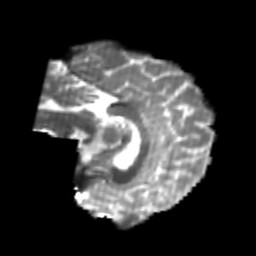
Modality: T2w
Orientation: sagittal
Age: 24
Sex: female
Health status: healthy
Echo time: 0.074 s